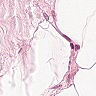
Metastatic tissue present: no